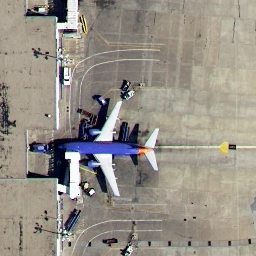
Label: airplane